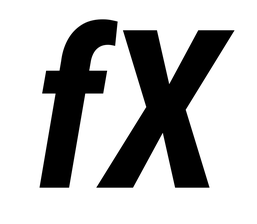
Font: Roboto-Italic_Condensed_Bold_Italic